八年级 · 度量几何学
如图所示的六边形花环是用六个全等的直角三角形拼成的, 则 $\angle A B C=$ \$ \qquad \$度.

间有两条小路，
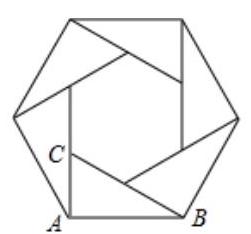
答案: 30
解析: 解：正六边形的每个内角的度数为: $\frac{(6-2) \cdot 180^{\circ}}{6}=120^{\circ}$,

所以 $\angle A B C=120^{\circ}-90^{\circ}=30^{\circ}$